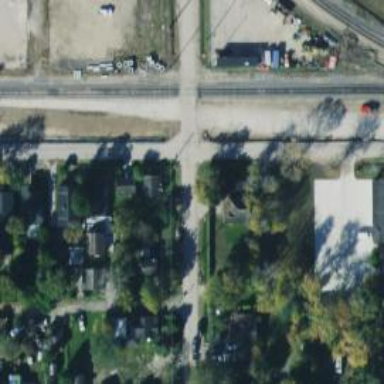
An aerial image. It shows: Stop road.